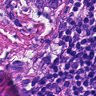
Metastatic tissue present: yes